You are looking at the wavelet scalogram of a bearing's acceleration signal. Classify the bearing condition as one of: normal, inner_race, outer_race, ball.
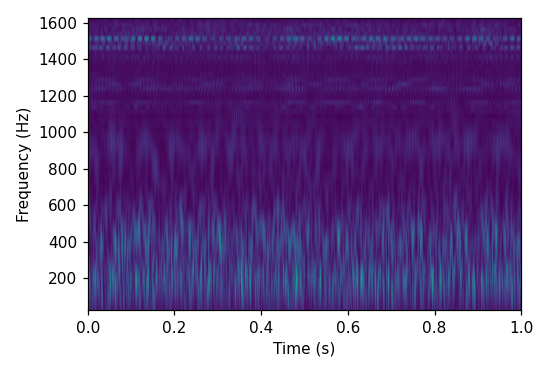
Answer: outer_race